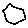
Label: hexagon